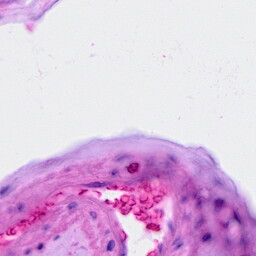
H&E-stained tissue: Ovarian